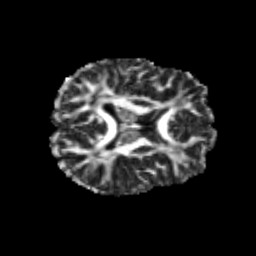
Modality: FA
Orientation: axial
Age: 23
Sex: male
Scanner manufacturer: siemens
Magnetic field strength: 3 T
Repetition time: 3.5 s
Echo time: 0.113 s